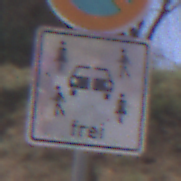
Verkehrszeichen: CarsharingfahrzeugeFrei
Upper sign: EingeschraenktesHalteverbot
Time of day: Midday
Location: Outdoor (RoadRail)
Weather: Clear
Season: NotSpecified
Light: Natural